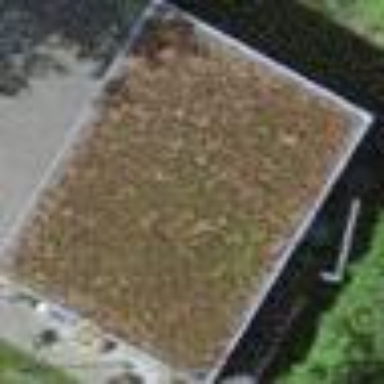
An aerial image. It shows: View of roof of building.